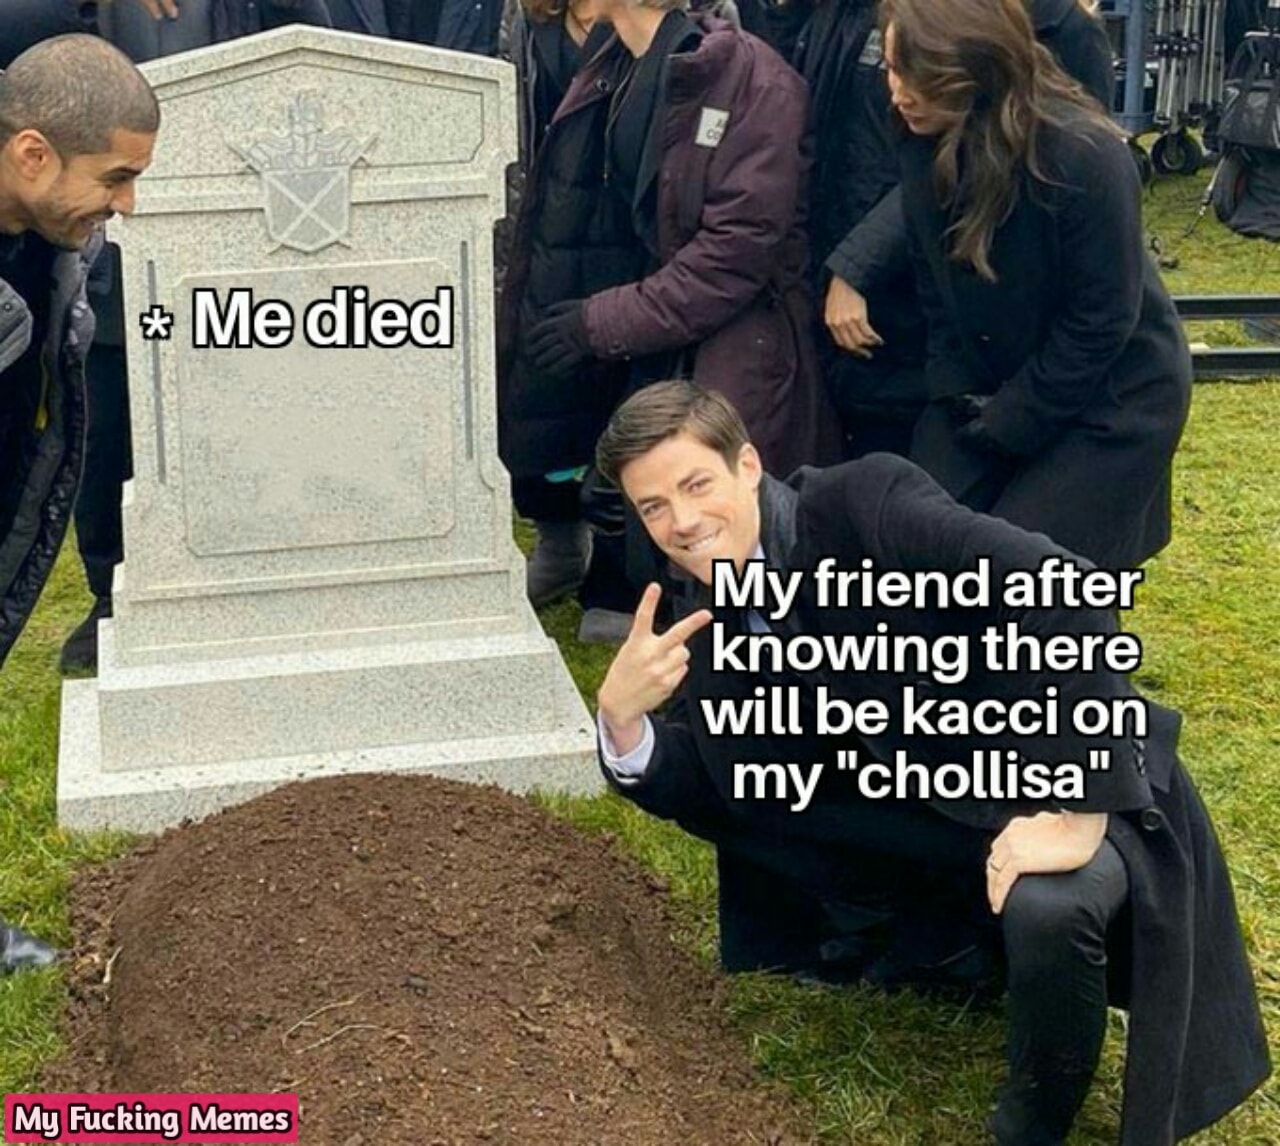
Caption: * Me died    My friend after knowing there will be kacchi on my "chollisa"
Label: non-hate